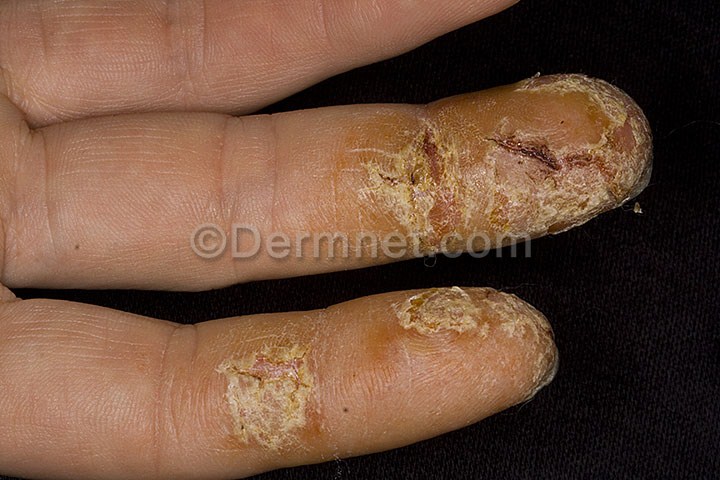
Disease: Eczema Photos